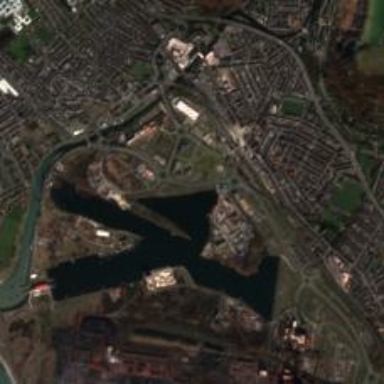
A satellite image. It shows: Man-made quay.